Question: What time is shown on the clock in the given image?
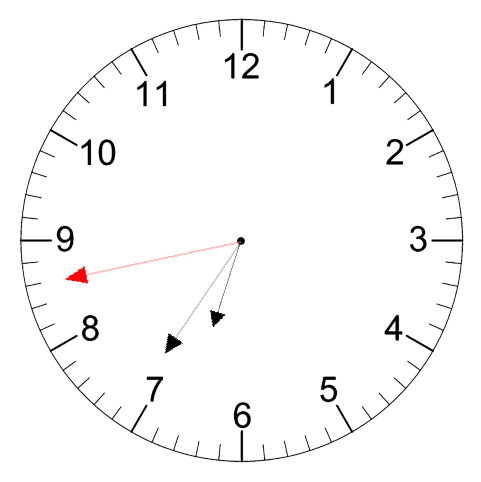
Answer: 06:35:43